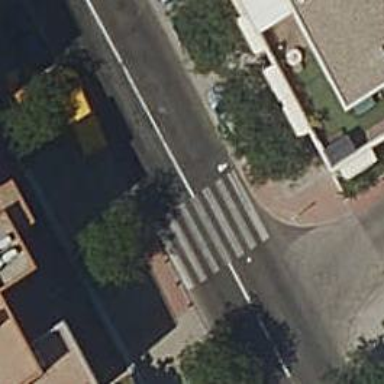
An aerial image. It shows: Uncontrolled zebra crossing on the road.